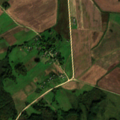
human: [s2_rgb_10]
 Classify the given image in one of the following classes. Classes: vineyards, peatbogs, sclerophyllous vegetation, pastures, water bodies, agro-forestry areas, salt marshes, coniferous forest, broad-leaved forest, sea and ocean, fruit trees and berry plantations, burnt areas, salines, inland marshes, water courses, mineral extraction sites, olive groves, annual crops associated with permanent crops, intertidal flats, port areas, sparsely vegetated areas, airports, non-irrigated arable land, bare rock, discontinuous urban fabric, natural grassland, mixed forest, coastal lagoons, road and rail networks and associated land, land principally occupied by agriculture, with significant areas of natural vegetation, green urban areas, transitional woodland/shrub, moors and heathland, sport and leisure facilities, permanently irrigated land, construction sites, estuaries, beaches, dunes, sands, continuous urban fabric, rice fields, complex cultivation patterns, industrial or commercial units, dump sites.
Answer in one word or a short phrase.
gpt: non-irrigated arable land, complex cultivation patterns, land principally occupied by agriculture, with significant areas of natural vegetation, mixed forest, inland marshes